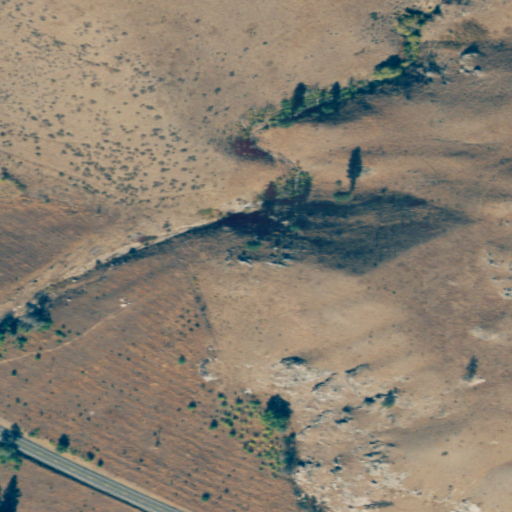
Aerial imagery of valley in Washington named Morse Canyon containing grassland, low intensity development, and shrub